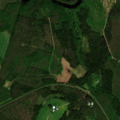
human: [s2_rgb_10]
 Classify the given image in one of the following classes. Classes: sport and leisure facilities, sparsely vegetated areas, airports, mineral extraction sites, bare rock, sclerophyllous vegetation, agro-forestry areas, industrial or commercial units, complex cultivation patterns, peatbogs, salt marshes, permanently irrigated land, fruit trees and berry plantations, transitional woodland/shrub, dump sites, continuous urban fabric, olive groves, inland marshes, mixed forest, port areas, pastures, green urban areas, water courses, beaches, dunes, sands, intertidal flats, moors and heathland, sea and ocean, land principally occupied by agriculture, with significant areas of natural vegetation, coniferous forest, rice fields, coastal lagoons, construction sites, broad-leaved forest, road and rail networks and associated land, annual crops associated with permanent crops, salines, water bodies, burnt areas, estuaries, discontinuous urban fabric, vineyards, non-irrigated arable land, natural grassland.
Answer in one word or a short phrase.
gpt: land principally occupied by agriculture, with significant areas of natural vegetation, coniferous forest, mixed forest